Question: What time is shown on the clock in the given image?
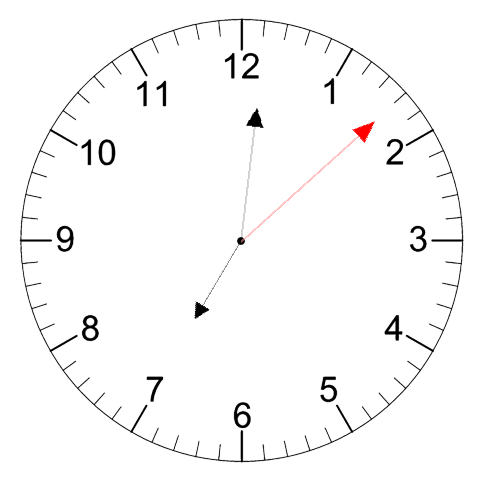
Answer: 07:01:08